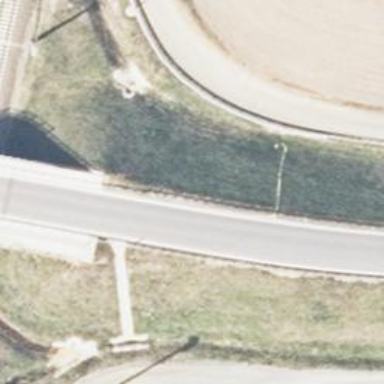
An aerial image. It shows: Tertiary road with asphalt surface that goes over bridge.